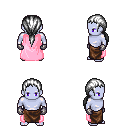
a pixel art fantasy rpg character, male body template, dark elf, purple skin, pink cape, robe skirt, white ponytail hairstyle, metal gloves, four views (front, back, left, right), 2x2 character sprite sheet, small pixel art, hard edges, no anti-aliasing